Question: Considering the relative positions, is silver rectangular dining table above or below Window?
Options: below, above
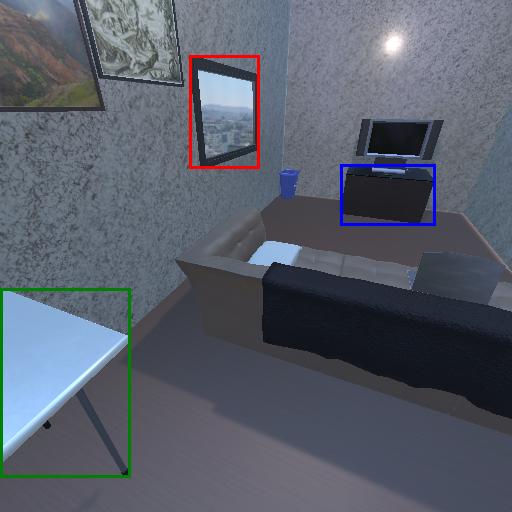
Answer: below